Field crop: maize
Growth stage: 2
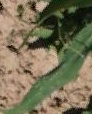
Species: maize